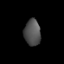
Tissue: lung
Cell type: Epithelial cells
Senescence score: 0.1747
Nuclear area (px): 419
Mean DAPI intensity: 80.344